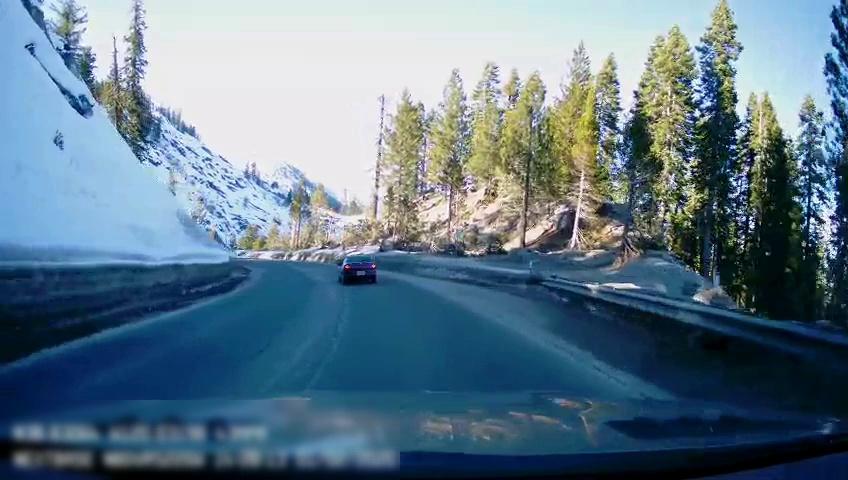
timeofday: Day
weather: Sunny
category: Drivable Space
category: Vehicles | Car
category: Lanes | Opposite Lane